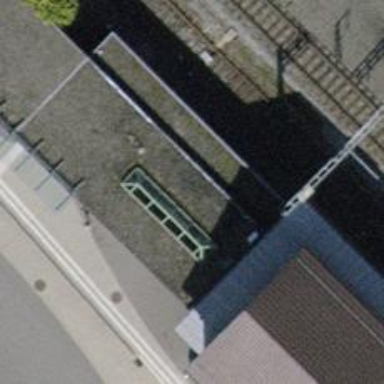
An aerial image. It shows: Kiosk.